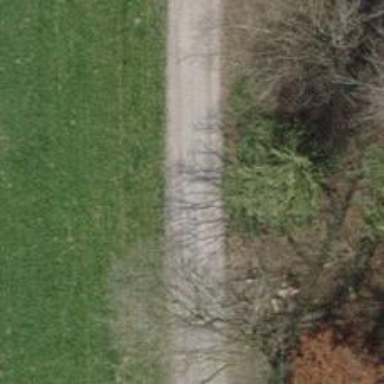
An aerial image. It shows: Unpaved track with grade2 tracktype.